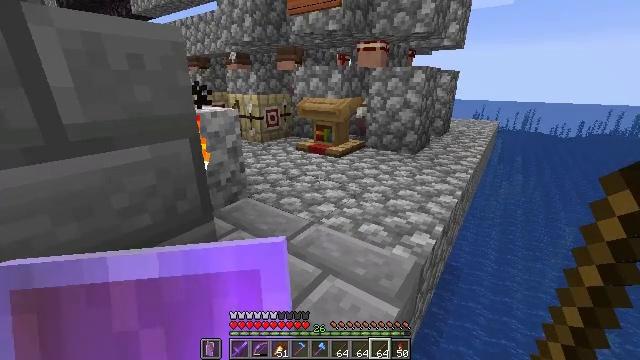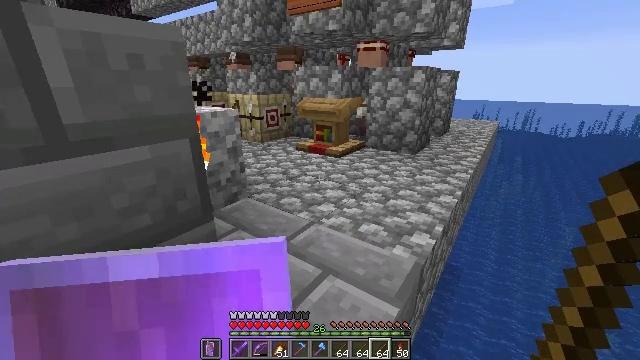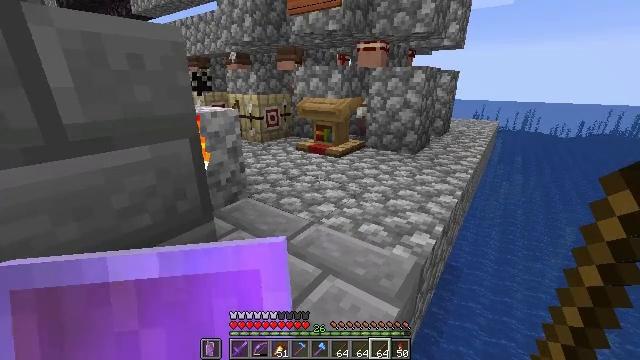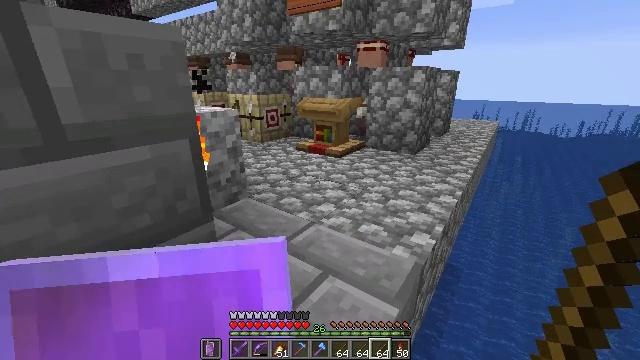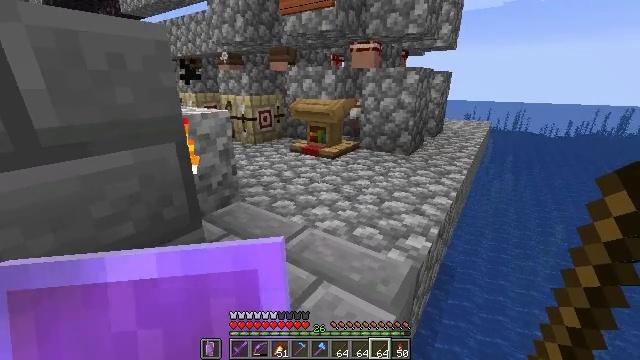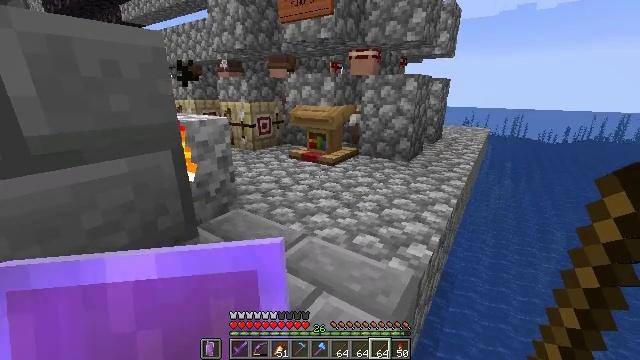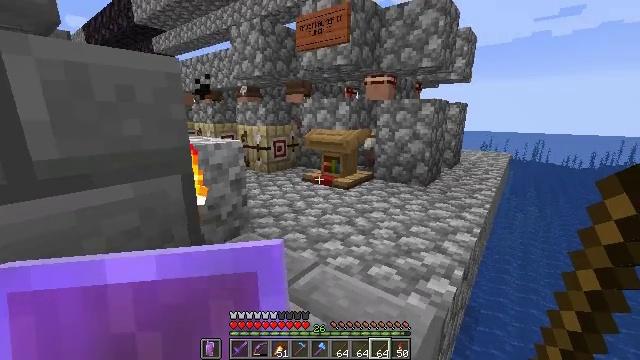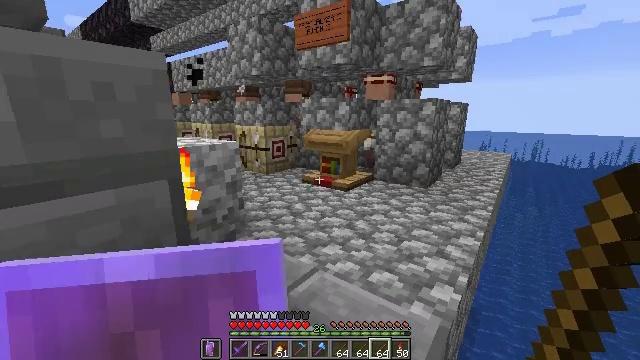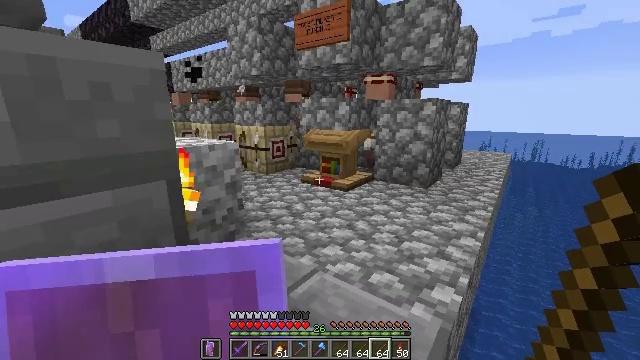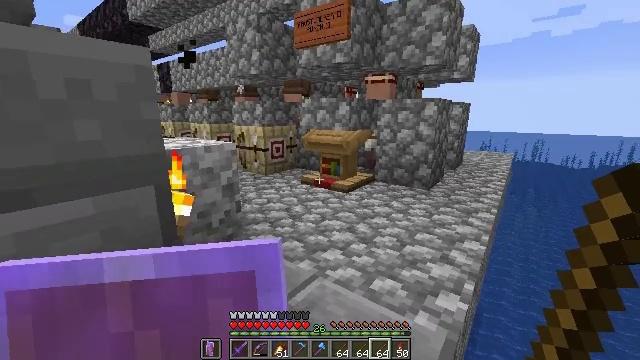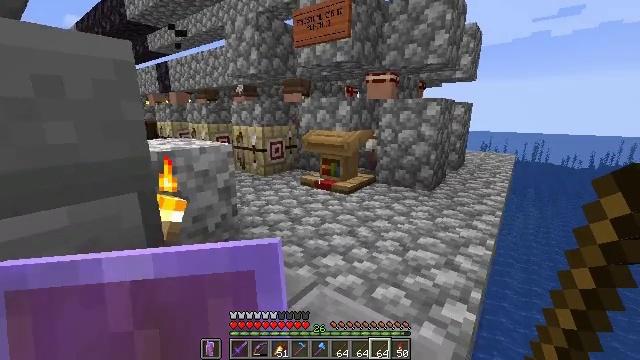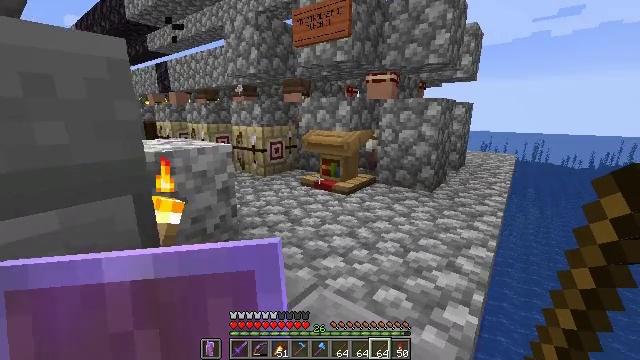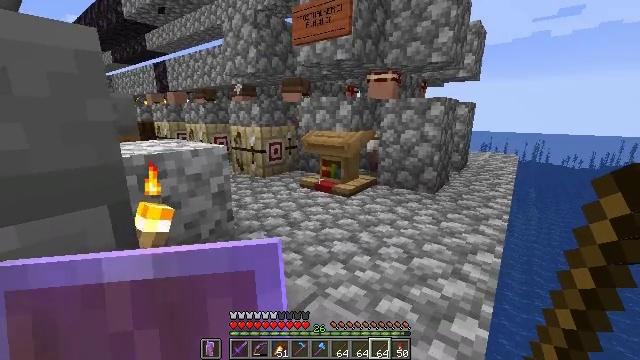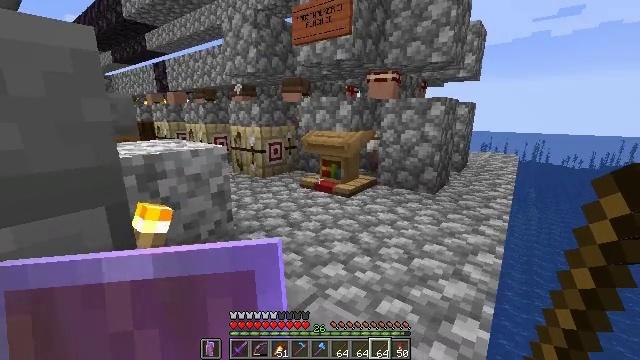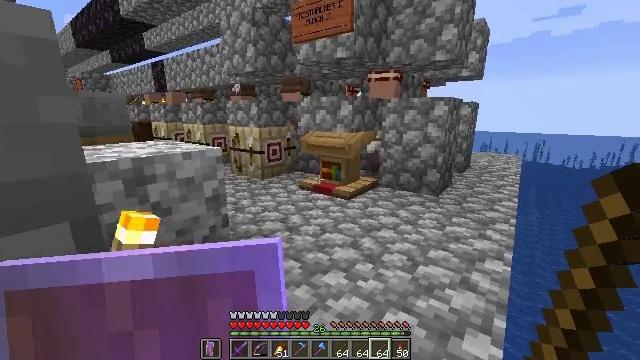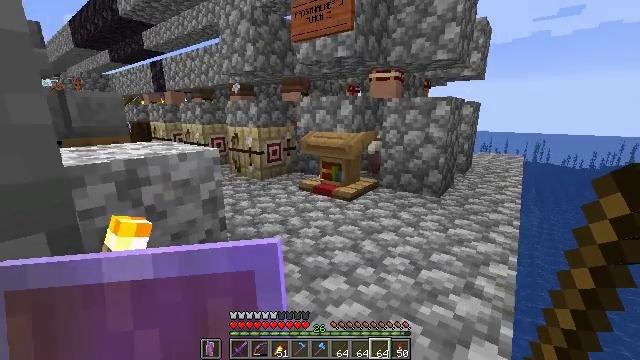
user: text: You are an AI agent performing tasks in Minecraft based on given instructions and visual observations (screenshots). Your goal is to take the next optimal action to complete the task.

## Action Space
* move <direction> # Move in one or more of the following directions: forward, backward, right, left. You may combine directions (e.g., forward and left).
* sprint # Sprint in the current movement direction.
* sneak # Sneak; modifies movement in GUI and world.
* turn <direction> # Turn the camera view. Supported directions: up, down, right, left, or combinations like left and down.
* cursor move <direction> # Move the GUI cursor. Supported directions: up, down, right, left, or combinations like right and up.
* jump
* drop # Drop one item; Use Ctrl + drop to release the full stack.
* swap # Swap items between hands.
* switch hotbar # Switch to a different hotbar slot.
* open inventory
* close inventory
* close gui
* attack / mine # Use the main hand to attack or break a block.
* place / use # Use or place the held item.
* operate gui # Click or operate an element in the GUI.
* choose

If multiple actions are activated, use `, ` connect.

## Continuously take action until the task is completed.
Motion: motion action
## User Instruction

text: craft item air
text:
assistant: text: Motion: sneak
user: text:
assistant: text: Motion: sneak
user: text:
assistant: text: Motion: move forward, sneak
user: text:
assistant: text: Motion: move forward, sneak, turn right
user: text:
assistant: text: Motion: move forward, sneak, turn up
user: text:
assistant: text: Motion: move forward, sneak, turn left and up
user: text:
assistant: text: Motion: move forward, sneak
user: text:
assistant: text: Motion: move forward, sneak
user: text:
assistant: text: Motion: move forward, sneak
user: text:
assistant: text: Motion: move forward, sneak
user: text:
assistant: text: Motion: move forward, sneak
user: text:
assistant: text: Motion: move forward, sneak
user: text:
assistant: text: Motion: move forward, sneak
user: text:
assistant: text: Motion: move forward, sneak
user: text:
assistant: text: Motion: move forward, sneak
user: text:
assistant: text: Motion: move forward
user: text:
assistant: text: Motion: move forward
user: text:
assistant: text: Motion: move forward
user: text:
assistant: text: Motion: move forward
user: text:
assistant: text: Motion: move forward
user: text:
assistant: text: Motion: move forward
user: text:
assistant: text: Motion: move forward
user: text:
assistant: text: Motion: move forward
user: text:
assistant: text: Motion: move forward
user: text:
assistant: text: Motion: move forward
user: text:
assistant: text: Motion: move forward, turn right and up
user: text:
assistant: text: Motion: turn right
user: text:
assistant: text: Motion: turn right
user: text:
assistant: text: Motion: no_op
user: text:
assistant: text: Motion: turn right and up